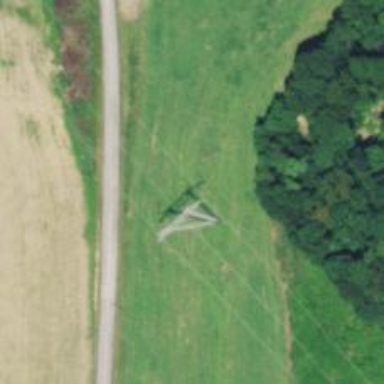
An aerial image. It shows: Lattice structure tower.